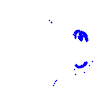
Particle: electron